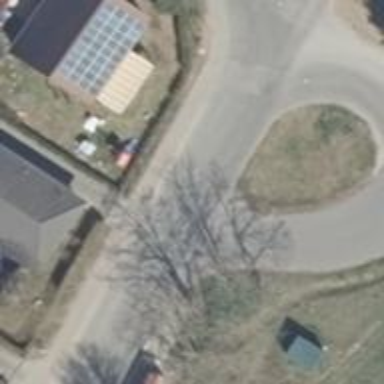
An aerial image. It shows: Residential road with asphalt surface. Sidewalk is present on the left side.